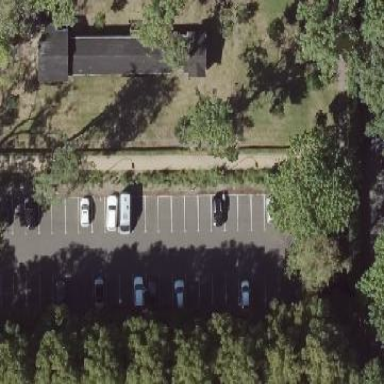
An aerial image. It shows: Parking area with surface.